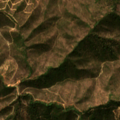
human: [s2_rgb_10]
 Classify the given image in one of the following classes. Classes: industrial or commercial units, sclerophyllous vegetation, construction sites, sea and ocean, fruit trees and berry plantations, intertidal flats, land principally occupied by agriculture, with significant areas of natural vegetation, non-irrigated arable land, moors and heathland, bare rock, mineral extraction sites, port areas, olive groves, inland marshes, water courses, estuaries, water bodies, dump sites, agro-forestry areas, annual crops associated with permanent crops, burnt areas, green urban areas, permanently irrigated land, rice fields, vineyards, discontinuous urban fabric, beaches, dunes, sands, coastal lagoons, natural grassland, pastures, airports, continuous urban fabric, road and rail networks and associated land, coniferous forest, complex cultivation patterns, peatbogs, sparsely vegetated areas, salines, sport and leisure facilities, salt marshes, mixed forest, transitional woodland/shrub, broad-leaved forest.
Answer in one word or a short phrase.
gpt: broad-leaved forest, sclerophyllous vegetation, transitional woodland/shrub